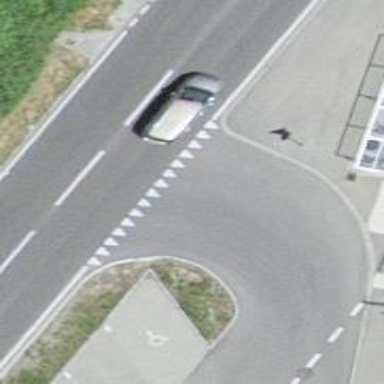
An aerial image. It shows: Asphalt road designated for service vehicles.